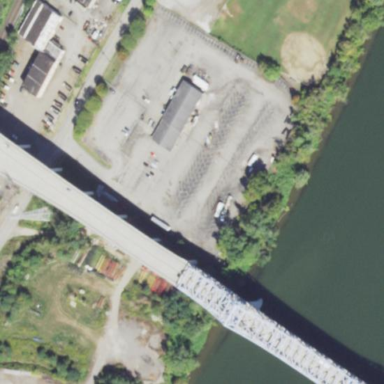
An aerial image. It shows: Man-made bridge.